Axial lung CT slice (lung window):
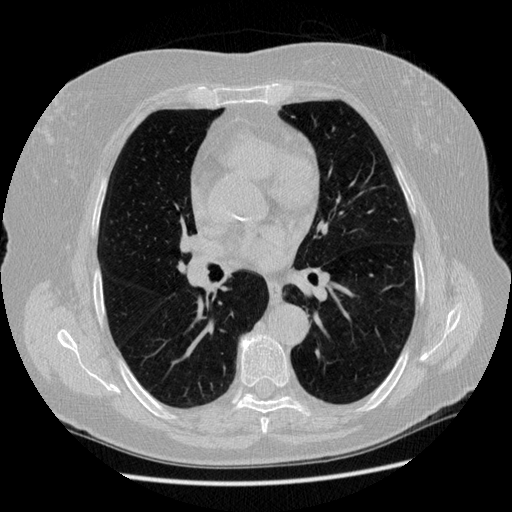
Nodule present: no